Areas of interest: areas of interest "Block B, Letai Center Office Building"
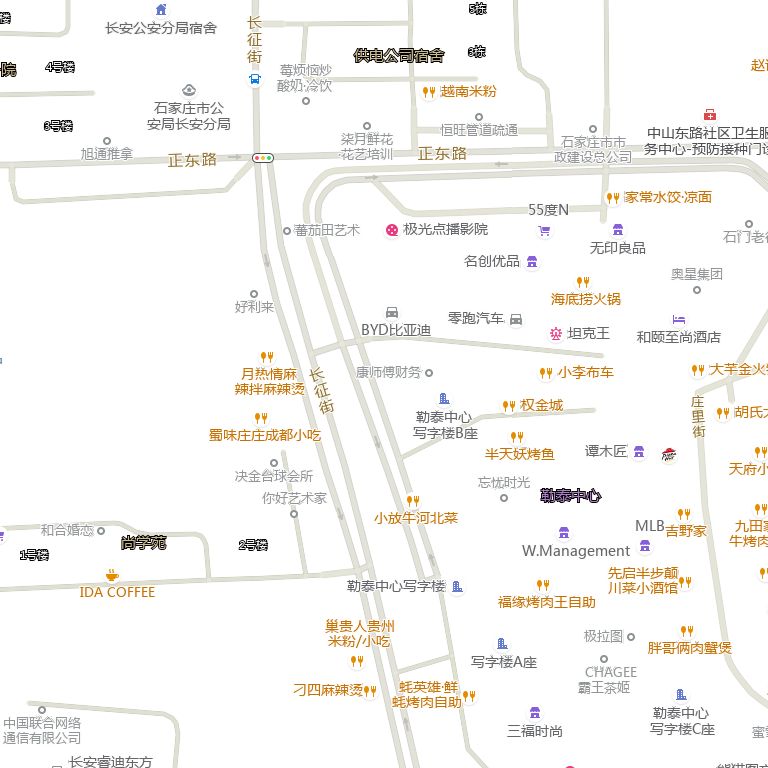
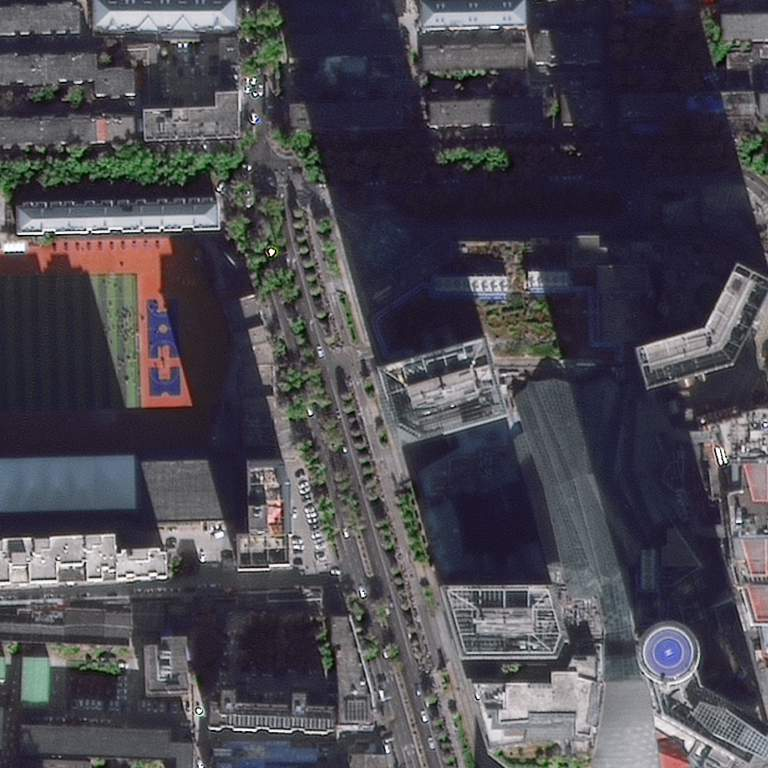